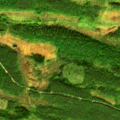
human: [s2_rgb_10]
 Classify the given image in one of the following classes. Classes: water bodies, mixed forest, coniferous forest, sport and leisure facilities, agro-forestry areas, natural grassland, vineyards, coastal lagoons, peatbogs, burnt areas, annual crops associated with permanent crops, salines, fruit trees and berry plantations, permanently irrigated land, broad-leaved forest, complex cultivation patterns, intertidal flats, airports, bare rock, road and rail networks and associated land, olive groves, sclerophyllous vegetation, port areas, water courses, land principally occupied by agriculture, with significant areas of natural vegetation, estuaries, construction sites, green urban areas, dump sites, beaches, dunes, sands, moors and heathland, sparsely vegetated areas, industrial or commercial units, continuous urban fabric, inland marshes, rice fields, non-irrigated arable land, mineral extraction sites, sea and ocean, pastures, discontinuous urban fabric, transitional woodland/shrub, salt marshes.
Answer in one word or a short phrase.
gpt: coniferous forest, transitional woodland/shrub, peatbogs